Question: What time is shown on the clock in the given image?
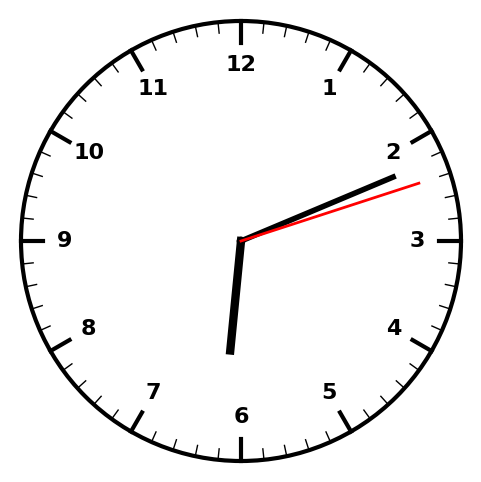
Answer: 06:11:12